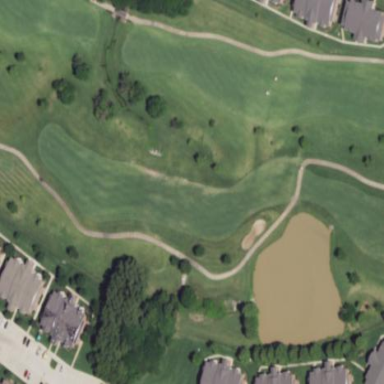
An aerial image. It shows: Golf fairway surrounded by grass.